Question: I am trying to figure out what is wrong with this simple query. I'm trying to sum
few columns and group it by the id primary key and then I want to extract the max number using the 'TOP 1' on descending order by. when I'm adding the line 'ORDER BY sumofTotal DESC' I get this error from the visual studio server explorer:

'''
SELECT TOP 1 ID, SUM(K + L + M + N + AD + AR) AS sumofTotal
FROM Calculator
GROUP BY ID
ORDER BY sumofTotal DESC
'''
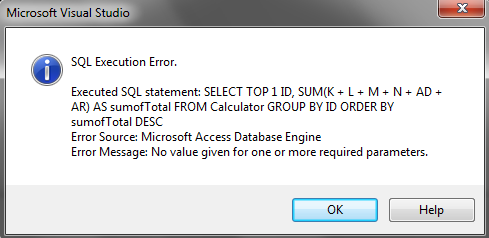
Answer: SumOfTotal isn't a column in this search, it is a column heading.
You need:
'''
SELECT TOP 1 ID, SUM(K + L + M + N + AD + AR) AS sumofTotal
FROM Calculator
GROUP BY ID
ORDER BY SUM(K + L + M + N + AD + AR) DESC
'''